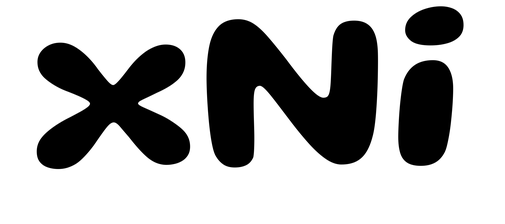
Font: Gluten_SemiBold